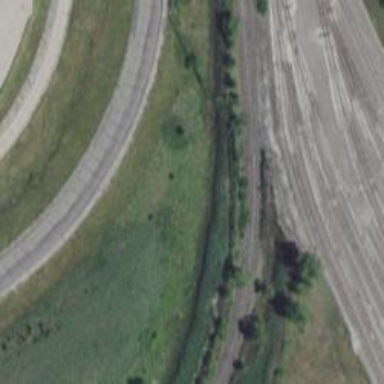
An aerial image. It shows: Railway spur service.